Question:
I m working on a canvas style graphical interface using VS asp.net. I would like to create speech-bubbles with individual events. For example - the red-dot on my screen, if the client clicks on it, a speech bubble will appear to give more information about the event.
Right now I am I m using a simple canvas:
'''
<canvas id="myCanvas" width="930" height="900"style="border:2px solid #000000;"></canvas>
// function to draw a circle - x,y, radius, color: coordinates, radius and the color of the circle.
function draw_circle(x, y, radius, color) {
ctx.beginPath();
ctx.arc(x, y, radius, 0, 2 * Math.PI, false);
ctx.fillStyle = color;
ctx.fill();
ctx.stroke();
}
// function to draw a triangle - x: Life event's x-coordinate on the timeline.
function draw_triangle(x) {
ctx.fillStyle = 'purple';
ctx.strokeStyle = 'white';
ctx.lineWidth = 1;
ctx.beginPath();
ctx.moveTo(x, 560);
ctx.lineTo(x+5, 550);
ctx.lineTo(x-5, 550);
ctx.lineTo(x, 560);
ctx.fill();
ctx.stroke();
ctx.closePath();
}
'''
etc..
I believe to make these events - circle, bar lines, triangles more interactable with speech bubble, I will have to modify this code...
I looked at speech bubbles
<URL>
but I want something only related to specific events based on client side mouse click. only.
I want something like this:-
<URL>
But tailored to the code I am using.
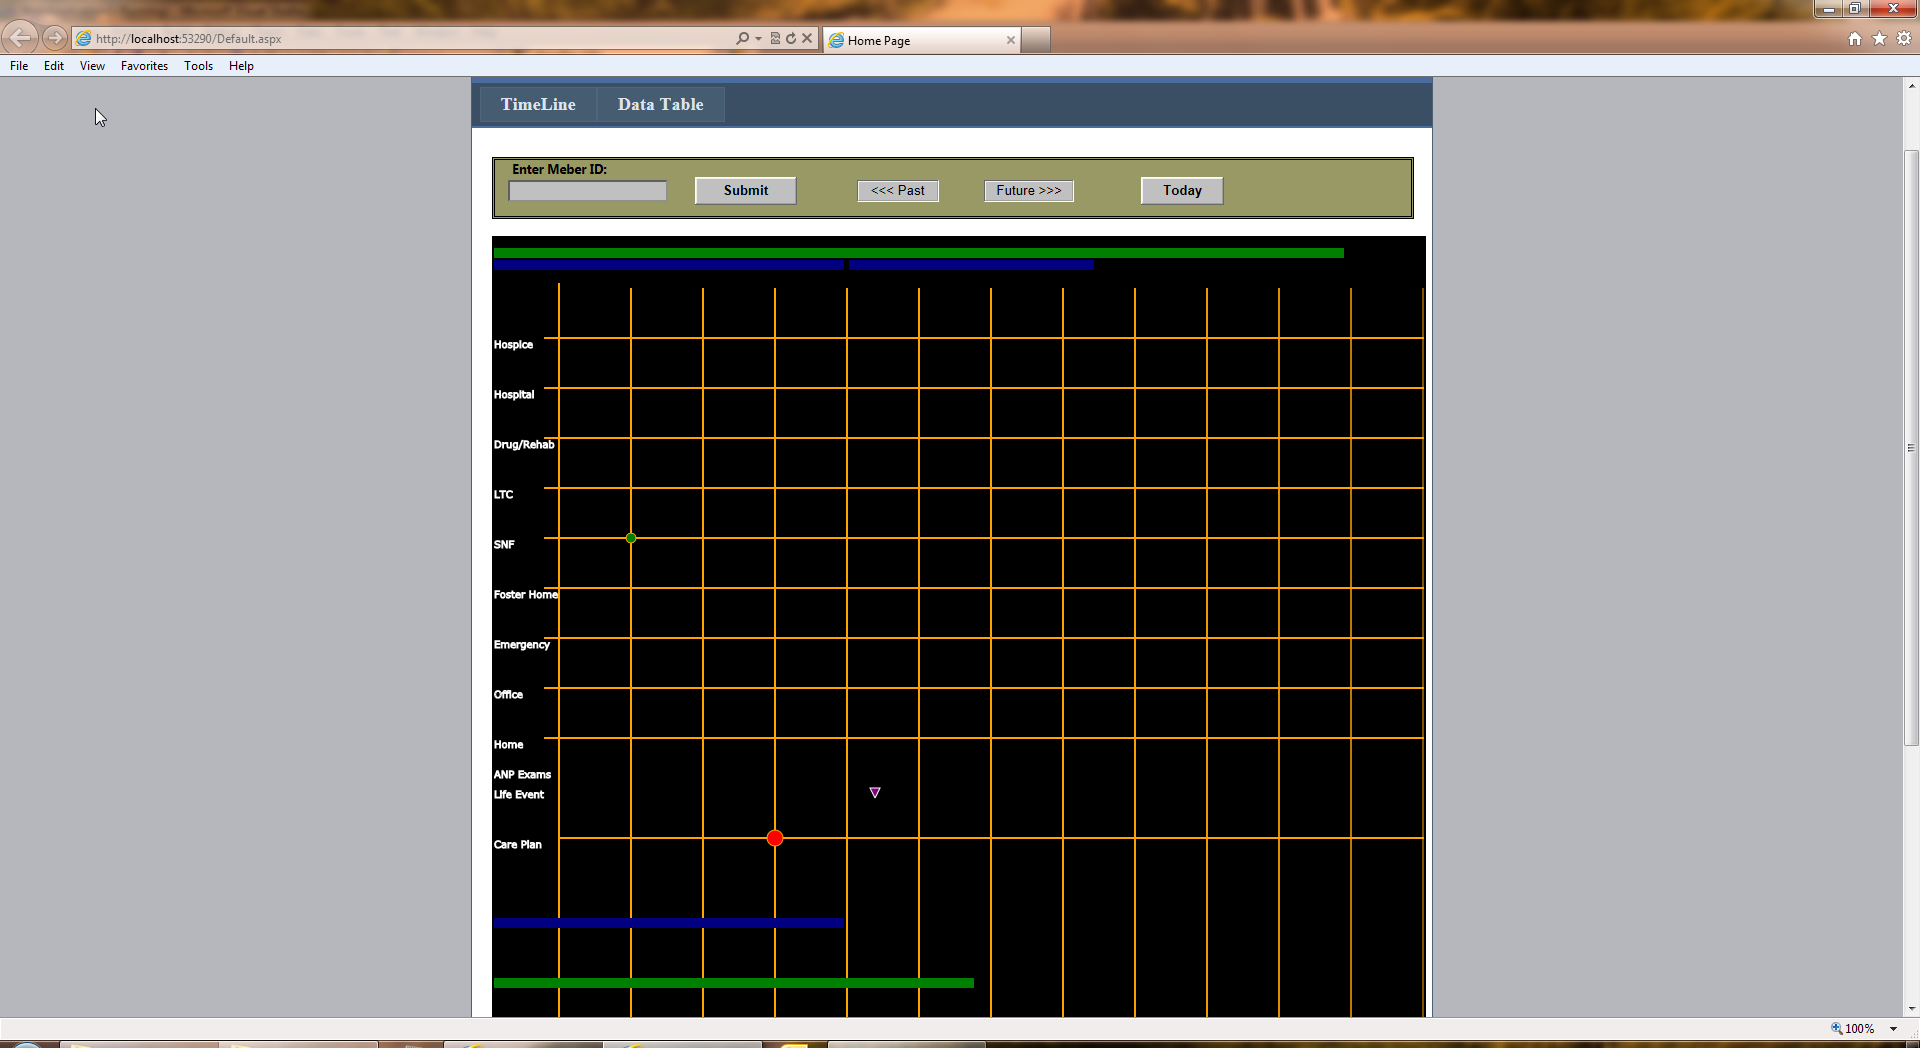
Answer: If you want to draw a speech bubble on the canvas in response to a mouse click/hover, you have to capture the mouse x and y , then determine if the part of the canvas that holds that circle was clicked/hovered.
Personally I would create an object for each clickable region, give it x/y/width/height properties and then call a function when it is clicked. Something like this:
'''
<canvas id="myCanvas" width="930" height="900"style="border:2px solid #000000;"></canvas>
var buttons = [];
var mouse =
{
x: 0,
y: 0
}
var buttons[] = new Button(100, 100, 100, 100, 'speechbubble');
window.addEventListener('load', function()
{
addEventListener('mousemove', function(evt)
{
getMousePos(evt);
}, false);
addEventListener('click', clickHandler, false);
}, false);
function getMousePos(e)
{
mouse.x = e.pageX - document.getElementById('myCanvas').offsetLeft;
mouse.y = e.pageY - document.getElementById('myCanvas').offsetTop;
}
function clickHandler()
{
for (var i = 0; i < buttons.length; i++)
{
if (buttons[i].inBounds()) buttons[i].execute();
}
}
function Button(x, y, w, h, func)
{
this.x = x;
this.y = y;
this.width = w;
this.height = h;
this.func = func;
}
Button.prototype.execute = function()
{
switch (this.func)
{
case 'speechbubble':
// do stuff here
break;
}
}
Button.prototype.inBounds = function()
{
if (mouse.x > this.x && mouse.x < this.x + this.width &&
mouse.y > this.y && mouse.y < this.y + this.height) return true;
}
'''